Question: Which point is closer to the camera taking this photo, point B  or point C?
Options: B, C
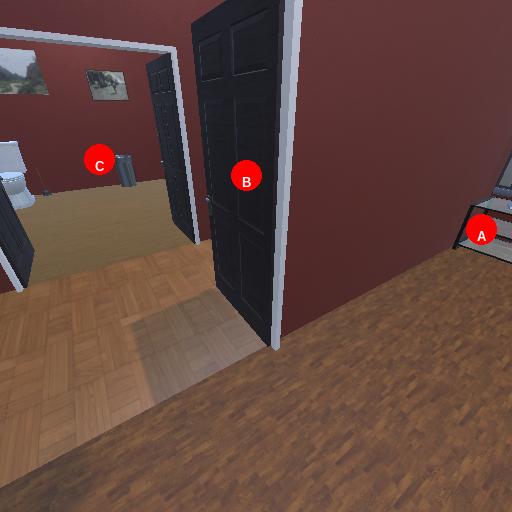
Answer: B